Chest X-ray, PA view. Patient: 59 years old, sex M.
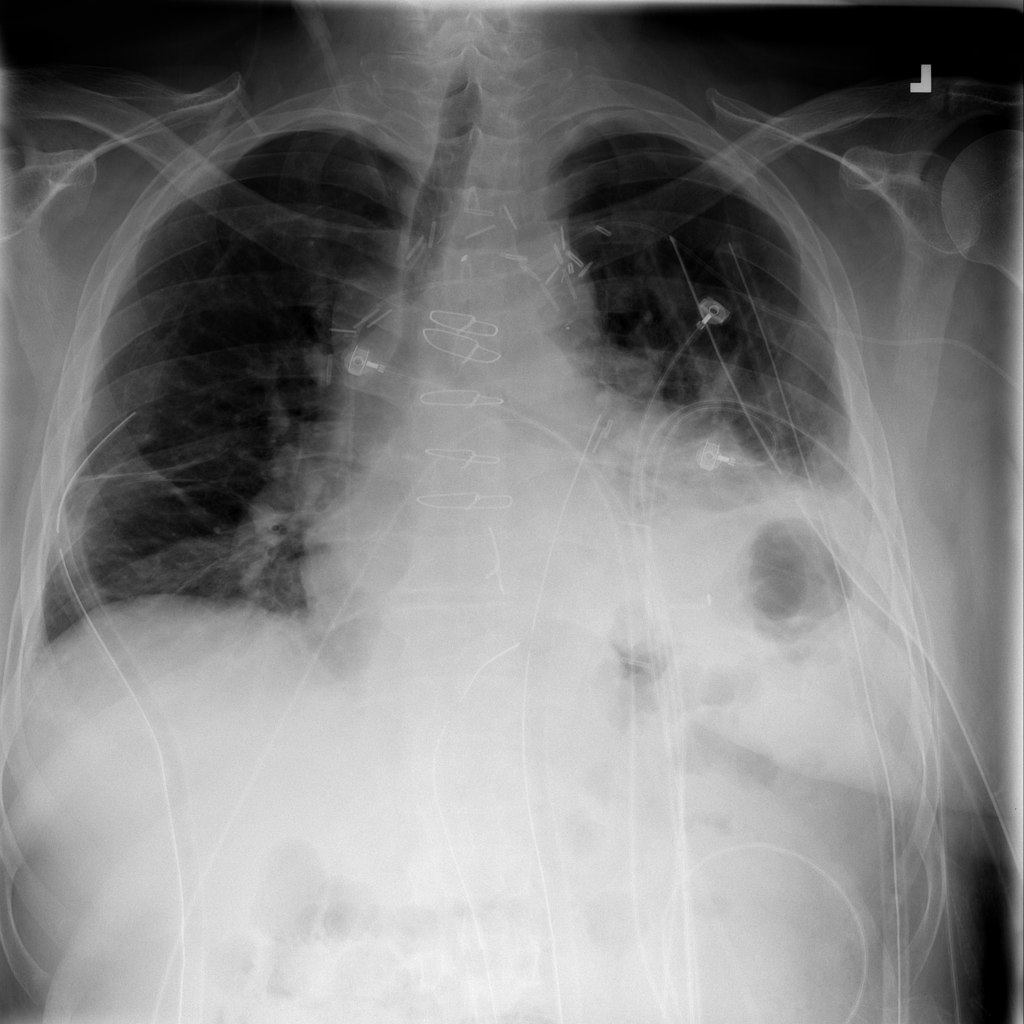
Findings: Atelectasis, Cardiomegaly, Effusion, Infiltration, Pneumothorax